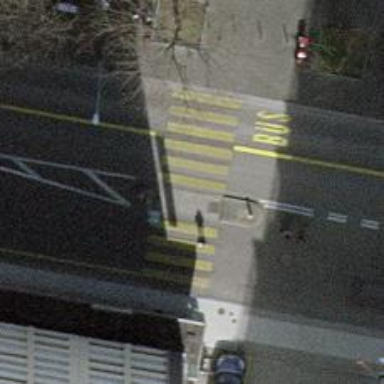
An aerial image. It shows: Uncontrolled road crossing with pedestrian island.